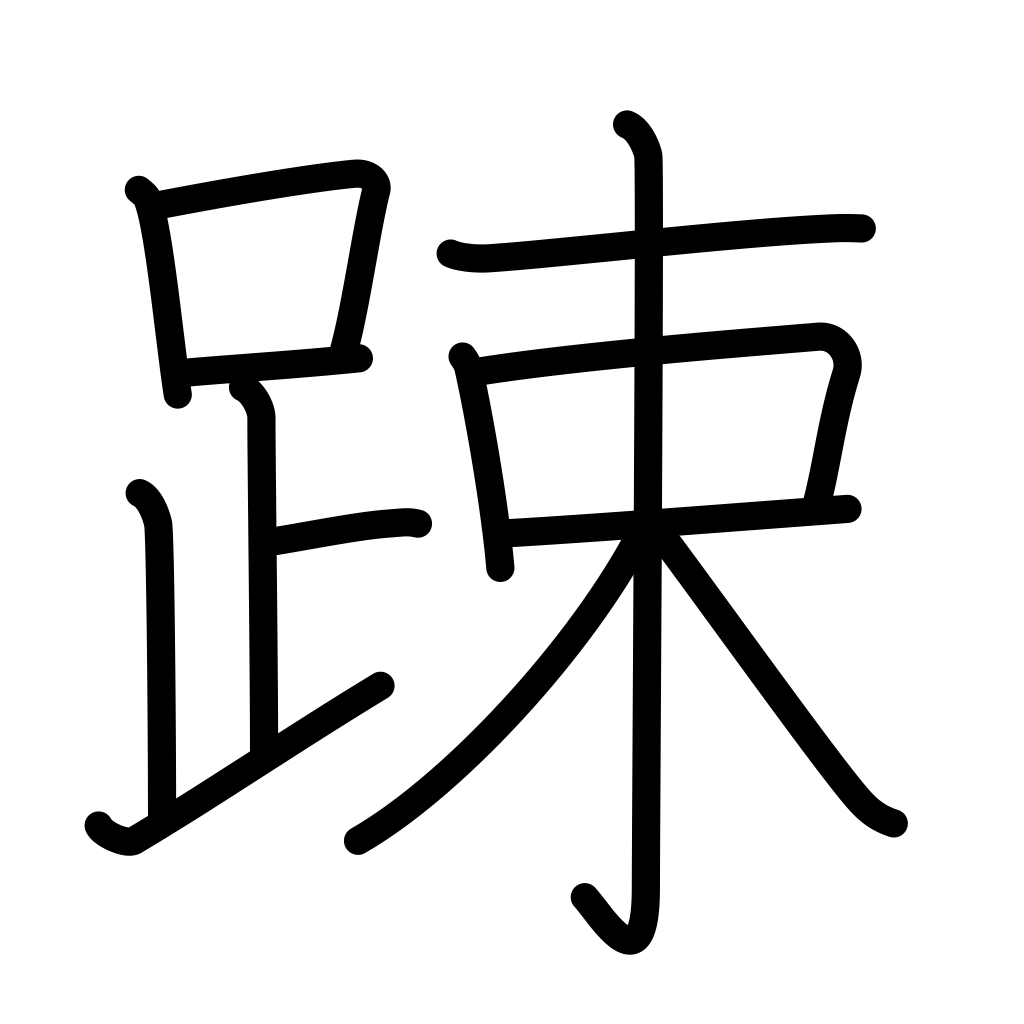
Meaning: neglect, careless, lax